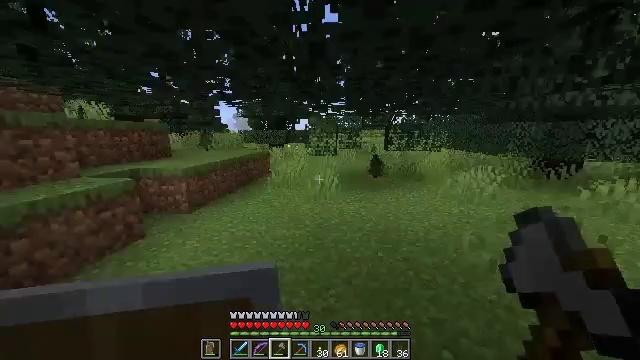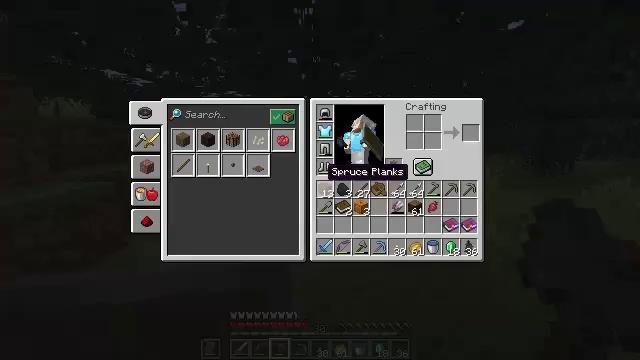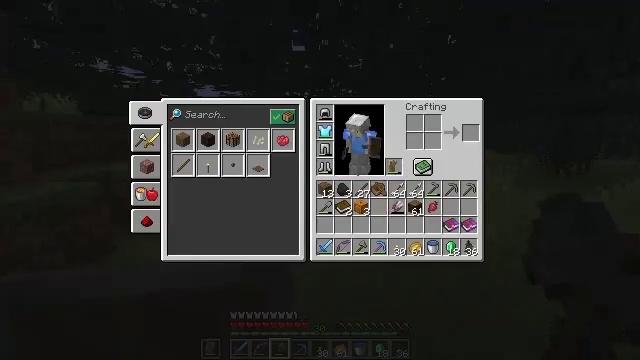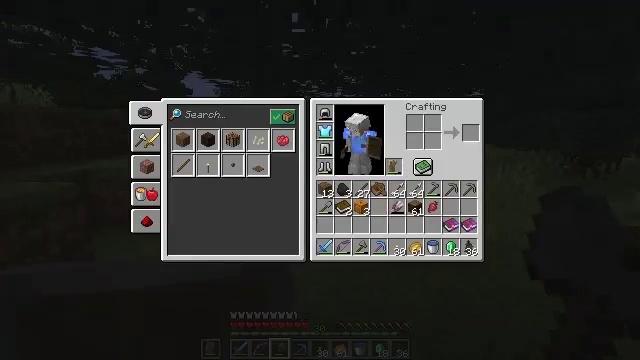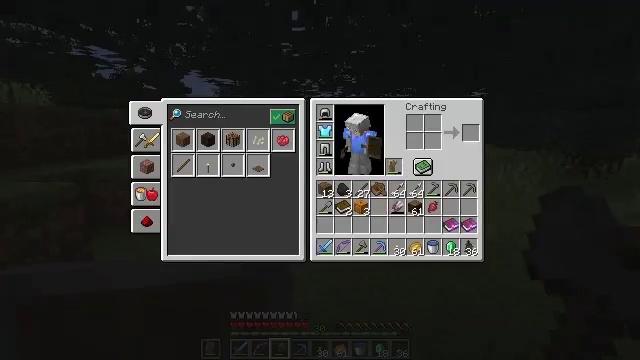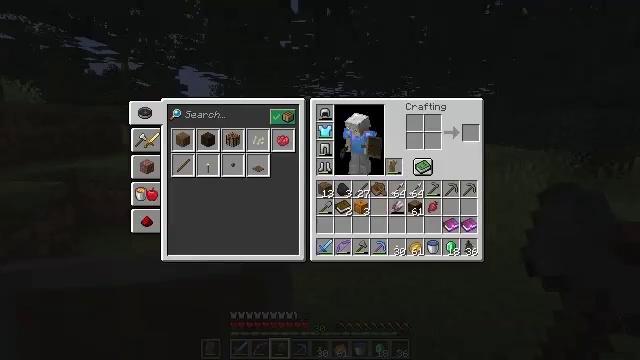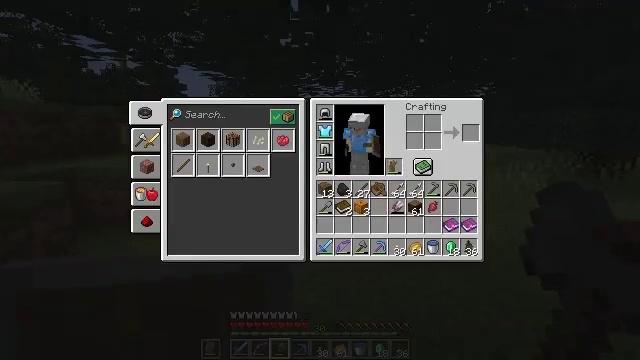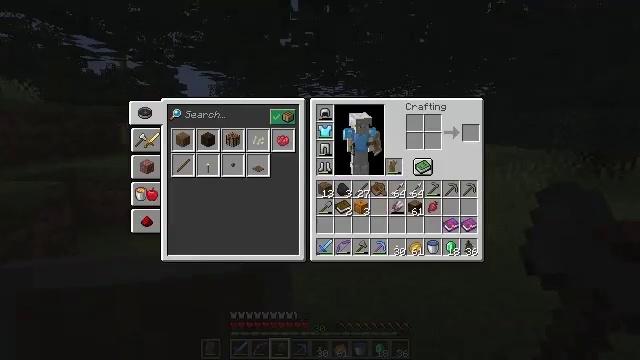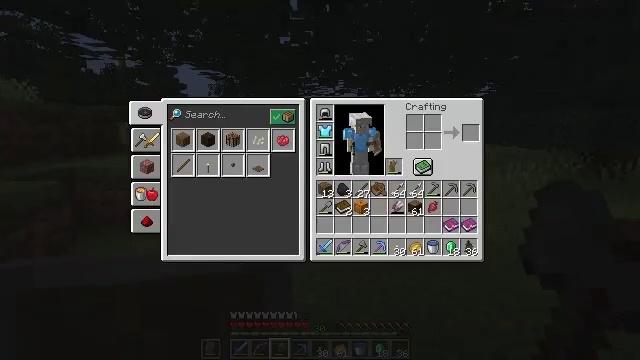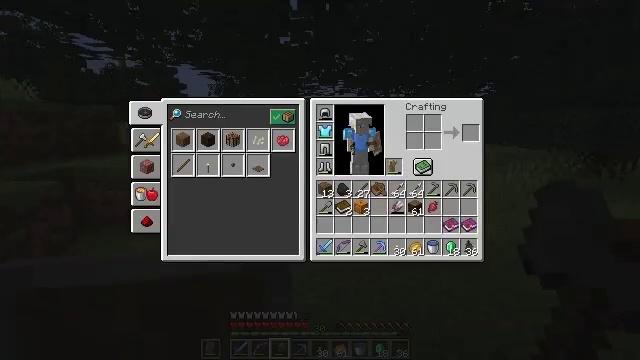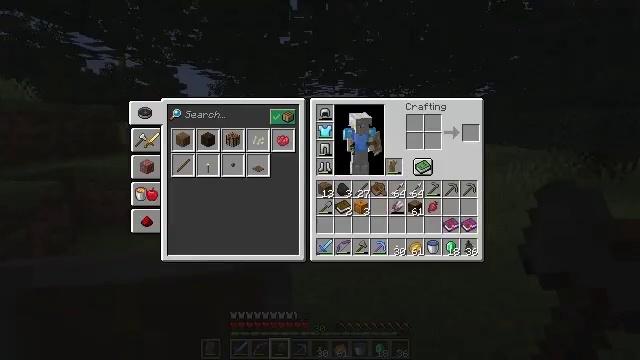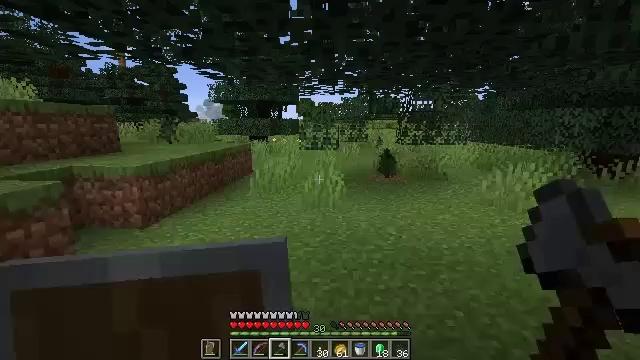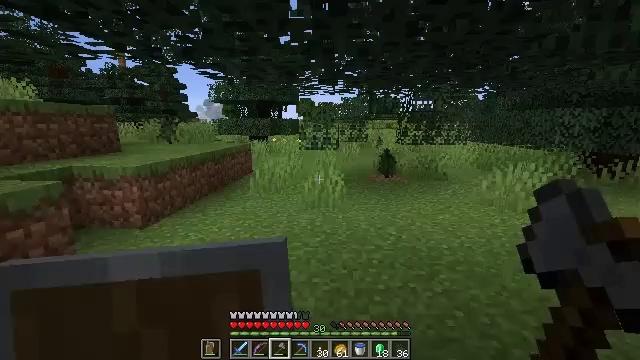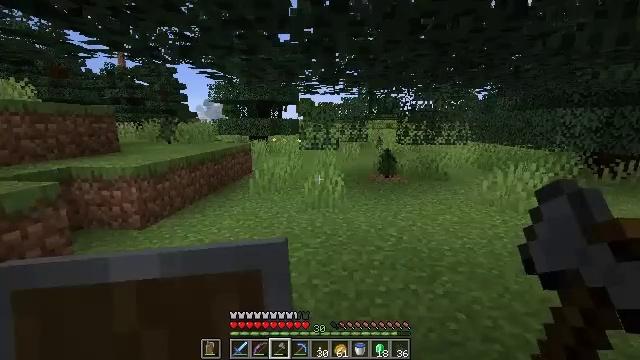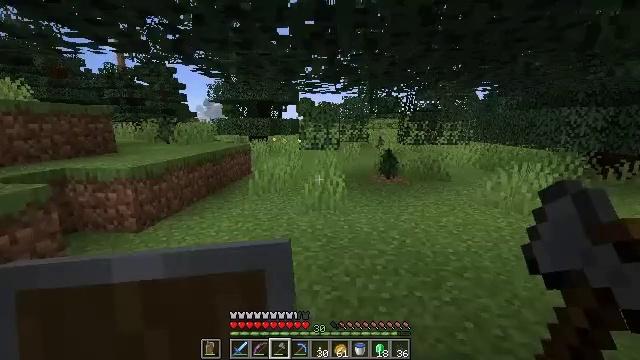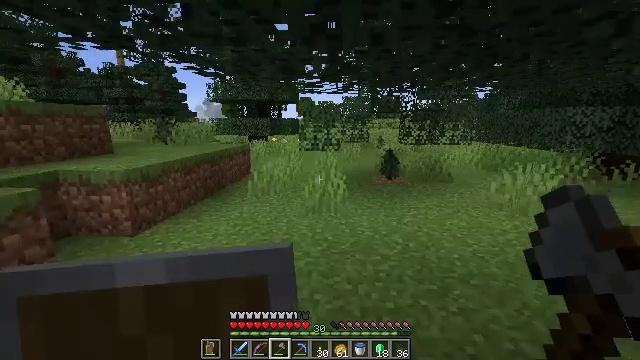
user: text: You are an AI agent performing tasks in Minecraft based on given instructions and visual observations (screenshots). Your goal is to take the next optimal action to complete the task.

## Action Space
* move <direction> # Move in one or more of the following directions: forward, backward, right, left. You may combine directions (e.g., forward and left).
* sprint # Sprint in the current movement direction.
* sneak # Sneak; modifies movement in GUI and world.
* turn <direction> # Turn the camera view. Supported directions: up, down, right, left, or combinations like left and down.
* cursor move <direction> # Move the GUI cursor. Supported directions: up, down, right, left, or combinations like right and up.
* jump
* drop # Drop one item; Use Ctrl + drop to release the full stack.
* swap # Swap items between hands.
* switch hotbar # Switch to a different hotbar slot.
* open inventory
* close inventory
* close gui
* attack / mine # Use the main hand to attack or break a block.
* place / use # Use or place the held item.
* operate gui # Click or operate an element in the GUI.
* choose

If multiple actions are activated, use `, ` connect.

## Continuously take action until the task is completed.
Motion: motion action
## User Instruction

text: Mine spruce leaves from the tree.
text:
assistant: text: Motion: turn right, open inventory
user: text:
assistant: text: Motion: cursor move left and up, open inventory
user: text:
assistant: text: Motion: no_op
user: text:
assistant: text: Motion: no_op
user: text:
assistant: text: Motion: cursor move right and up
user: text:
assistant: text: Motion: cursor move right and up
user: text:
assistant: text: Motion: no_op
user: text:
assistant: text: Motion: no_op
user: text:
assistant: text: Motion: no_op
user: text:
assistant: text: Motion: no_op
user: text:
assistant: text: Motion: no_op
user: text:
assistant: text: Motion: no_op
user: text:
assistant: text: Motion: move forward
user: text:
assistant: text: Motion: move forward
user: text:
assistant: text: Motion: move forward, sprint
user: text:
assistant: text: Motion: move forward, sprint
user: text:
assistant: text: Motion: move forward, sprint
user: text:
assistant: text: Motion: move forward
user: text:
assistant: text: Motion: move forward
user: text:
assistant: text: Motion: move forward, turn left
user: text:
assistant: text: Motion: move forward, turn left
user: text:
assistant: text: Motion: move forward, turn left and up
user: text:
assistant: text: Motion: move forward, turn left and up
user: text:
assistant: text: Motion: move forward
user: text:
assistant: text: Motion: move forward
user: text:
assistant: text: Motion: move forward
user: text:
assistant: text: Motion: move forward
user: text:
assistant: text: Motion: move forward
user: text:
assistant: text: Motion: move forward, turn right and up
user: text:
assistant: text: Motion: move forward